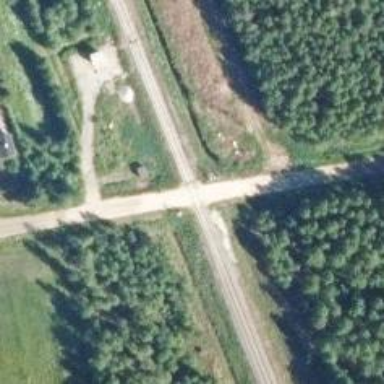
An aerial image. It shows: Railway level crossing.